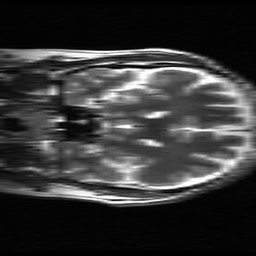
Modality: T2w
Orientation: coronal
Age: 36
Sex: male
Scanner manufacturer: ge
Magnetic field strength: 3 T
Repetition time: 5.192 s
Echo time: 0.1003 s